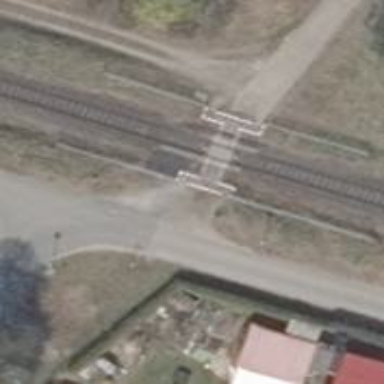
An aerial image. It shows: Railway crossing with chicane.